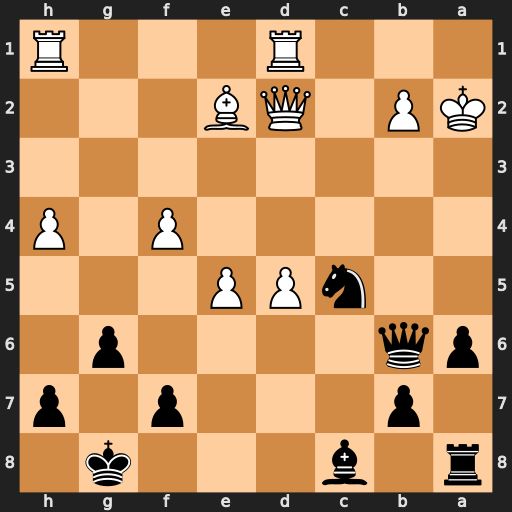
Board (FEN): r1b3k1/1p3p1p/pq4p1/2nPP3/5P1P/8/KP1QB3/3R3R
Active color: b
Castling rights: -
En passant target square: -
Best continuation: Qb3+ Ka1 Qa4+